Question: I have angular base application <URL> and I am using meta directive to bind content description for all pages using following code:
'''
<meta ng-if="meta.description != undefined" name="description"
content="{{meta.description}}" />
'''
When I inspect code I see that generated HTML contains exect what I need:
'''
<meta class="ng-scope" content="Yuppi - samaia bol'shaia v Ukraine doska besplatnykh ob'iavlenii"
name="description" ng-if="meta.description == undefined"/>
'''
But when I search my site in Google, I see some text from footer but there should content description from . is anybody know what is wrong

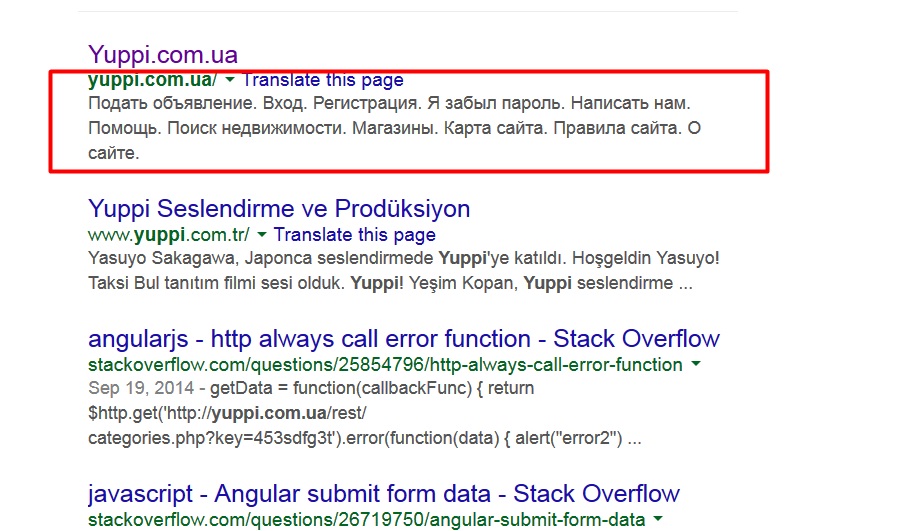
Answer: Google will <URL>:
1. The page's Meta Description tag
2. The page's Open Directory Project (ODP) Listing
3. Page content relevant to the search query
This means that just because you have a meta description tag doesn't mean Google is going to use it.